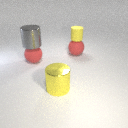
large red rubber sphere below small yellow rubber cylinder